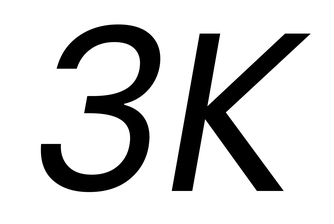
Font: Poppins-Italic